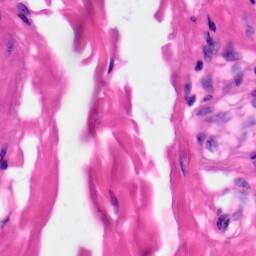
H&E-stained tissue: Skin